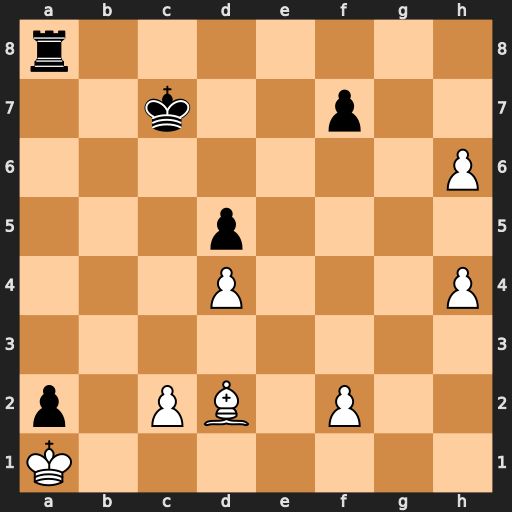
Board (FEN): r7/2k2p2/7P/3p4/3P3P/8/p1PB1P2/K7
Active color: w
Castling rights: -
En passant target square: -
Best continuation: Bf4+ Kd7 Be5 f6 Bxf6 Ke6 Be5